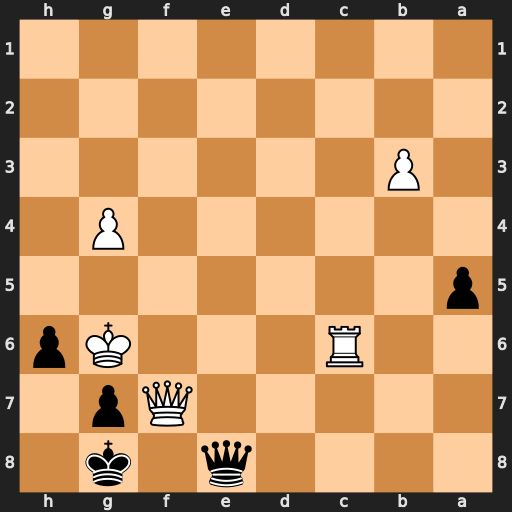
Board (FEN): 4q1k1/5Qp1/2R3Kp/p7/6P1/1P6/8/8
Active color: b
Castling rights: -
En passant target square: -
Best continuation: Qxf7#